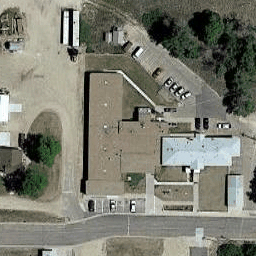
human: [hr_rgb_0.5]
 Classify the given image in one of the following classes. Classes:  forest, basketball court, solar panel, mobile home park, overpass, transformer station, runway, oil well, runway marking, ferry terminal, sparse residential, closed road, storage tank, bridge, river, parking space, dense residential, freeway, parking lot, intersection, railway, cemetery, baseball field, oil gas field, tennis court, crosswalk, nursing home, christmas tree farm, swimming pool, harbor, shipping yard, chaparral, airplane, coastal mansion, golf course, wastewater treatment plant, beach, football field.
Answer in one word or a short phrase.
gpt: nursing home